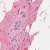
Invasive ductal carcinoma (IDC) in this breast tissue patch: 0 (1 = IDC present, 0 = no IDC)